Question: I'm attempting to recycle an apps script I used several months ago and am running into problems.
Within the drive directory in question there are two files:
leads_data.csv;
LeadsReport (Google Sheet).
My goal is to import data from the csv file into LeadsReport using a script.
Here is what the csv file looks like in a text editor:

So the data do appear to be separated with a comma.
Here is my apps script:
'''
// add the CSV menu. Might change this to be an automatic update base don date
function onOpen() {
var ss = SpreadsheetApp.getActiveSpreadsheet();
var csvMenuEntries = [{name: "Update Data", functionName: "importFromCSV"}];
ss.addMenu("Update", csvMenuEntries);
}
function importFromCSV() {
var file = DriveApp.getFilesByName("leads_data.csv");// get the file object
var csvFile = file.next().getBlob().getDataAsString();// get string content
Logger.log(csvFile);// check in the logger
var csvData = CSVToArray_(csvFile);// convert to 2D array
var ss = SpreadsheetApp.getActiveSpreadsheet();
var sheet = ss.getSheetByName('DataImport'); // only add data to the tab DataImport to prevent overwriting other parts of the spreadsheet
sheet.getRange(2,1, csvData.length, csvData[0].length).setValues(csvData);// write to sheet in one single step. Start at row 2 (getRange(2... )
SpreadsheetApp.getUi().alert('Data Updated');
}
function CSVToArray_(strData){
var rows = strData.split("
");
// Logger.log(rows.length);
var array = [];
for(n=0;n<rows.length;++n){
if(rows[n].split(',').length>1){
array.push(rows[n].split(','));
}
}
Logger.log(array);
return array;
}
'''
When I save and then select the new menu item "Update" I get two unexpected outcomes:
1. "Incorrect range width, was 10 but should be 5"
2. There are two rows populated with symbols I don't recognise. The expected result was that there would be a table of data with 7 columns and ~ 3,000 rows. See picture below.
From previous experience I tried changing between:
'''
var rows = strData.split("
");
var rows = strData.split("
");
'''
In each case I got similar results.
Can anyone see why my script is importing the data in this way?
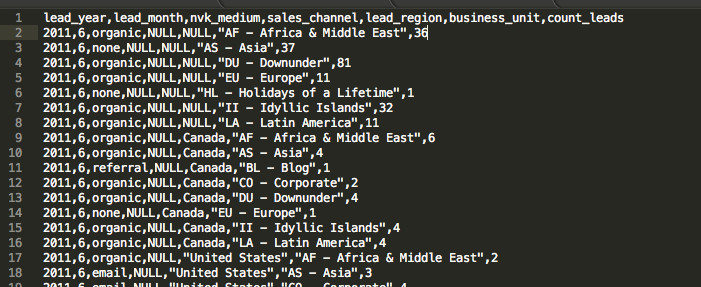
Answer: Use the built in csv parser. Look at the snipped below.
<URL>
'''
function myFunction() {
var file = DriveApp.getFilesByName('CCStandards - English Language Arts & Literacy.csv').next();
Logger.log(Utilities.parseCsv(file.getBlob().getDataAsString()));
}
'''
// Your code adapted below
'''
function importFromCSV() {
var file = DriveApp.getFilesByName("leads_data.csv");// get the file object
var csvFile = file.next().getBlob().getDataAsString();// get string content
var csvData = Utilities.parseCsv(csvFile);
var ss = SpreadsheetApp.getActiveSpreadsheet();
var sheet = ss.getSheetByName('DataImport'); // only add data to the tab DataImport to prevent overwriting other parts of the spreadsheet
sheet.getRange(2,1, csvData.length, csvData[0].length).setValues(csvData);// write to sheet in one single step. Start at row 2 (getRange(2... )
SpreadsheetApp.getUi().alert('Data Updated');
}
'''